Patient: sex M, age 58
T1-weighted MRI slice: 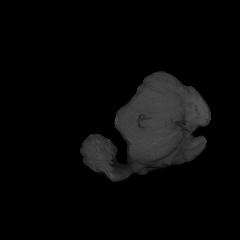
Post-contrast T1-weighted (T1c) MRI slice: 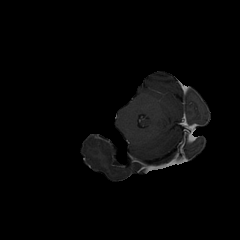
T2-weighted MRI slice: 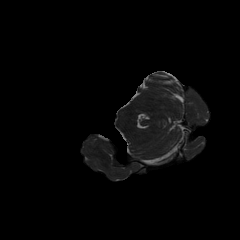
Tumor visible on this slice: no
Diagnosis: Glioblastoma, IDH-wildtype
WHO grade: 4